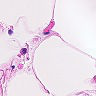
Metastatic tissue present: no